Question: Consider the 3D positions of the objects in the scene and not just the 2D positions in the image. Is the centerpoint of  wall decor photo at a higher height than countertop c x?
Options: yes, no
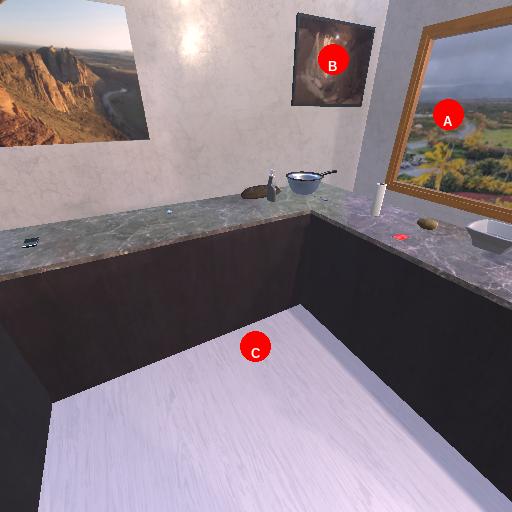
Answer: yes